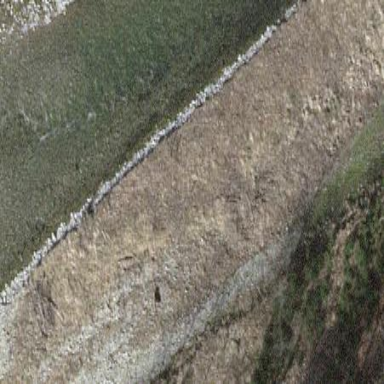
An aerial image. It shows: Terrain covered in shingle.